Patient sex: M
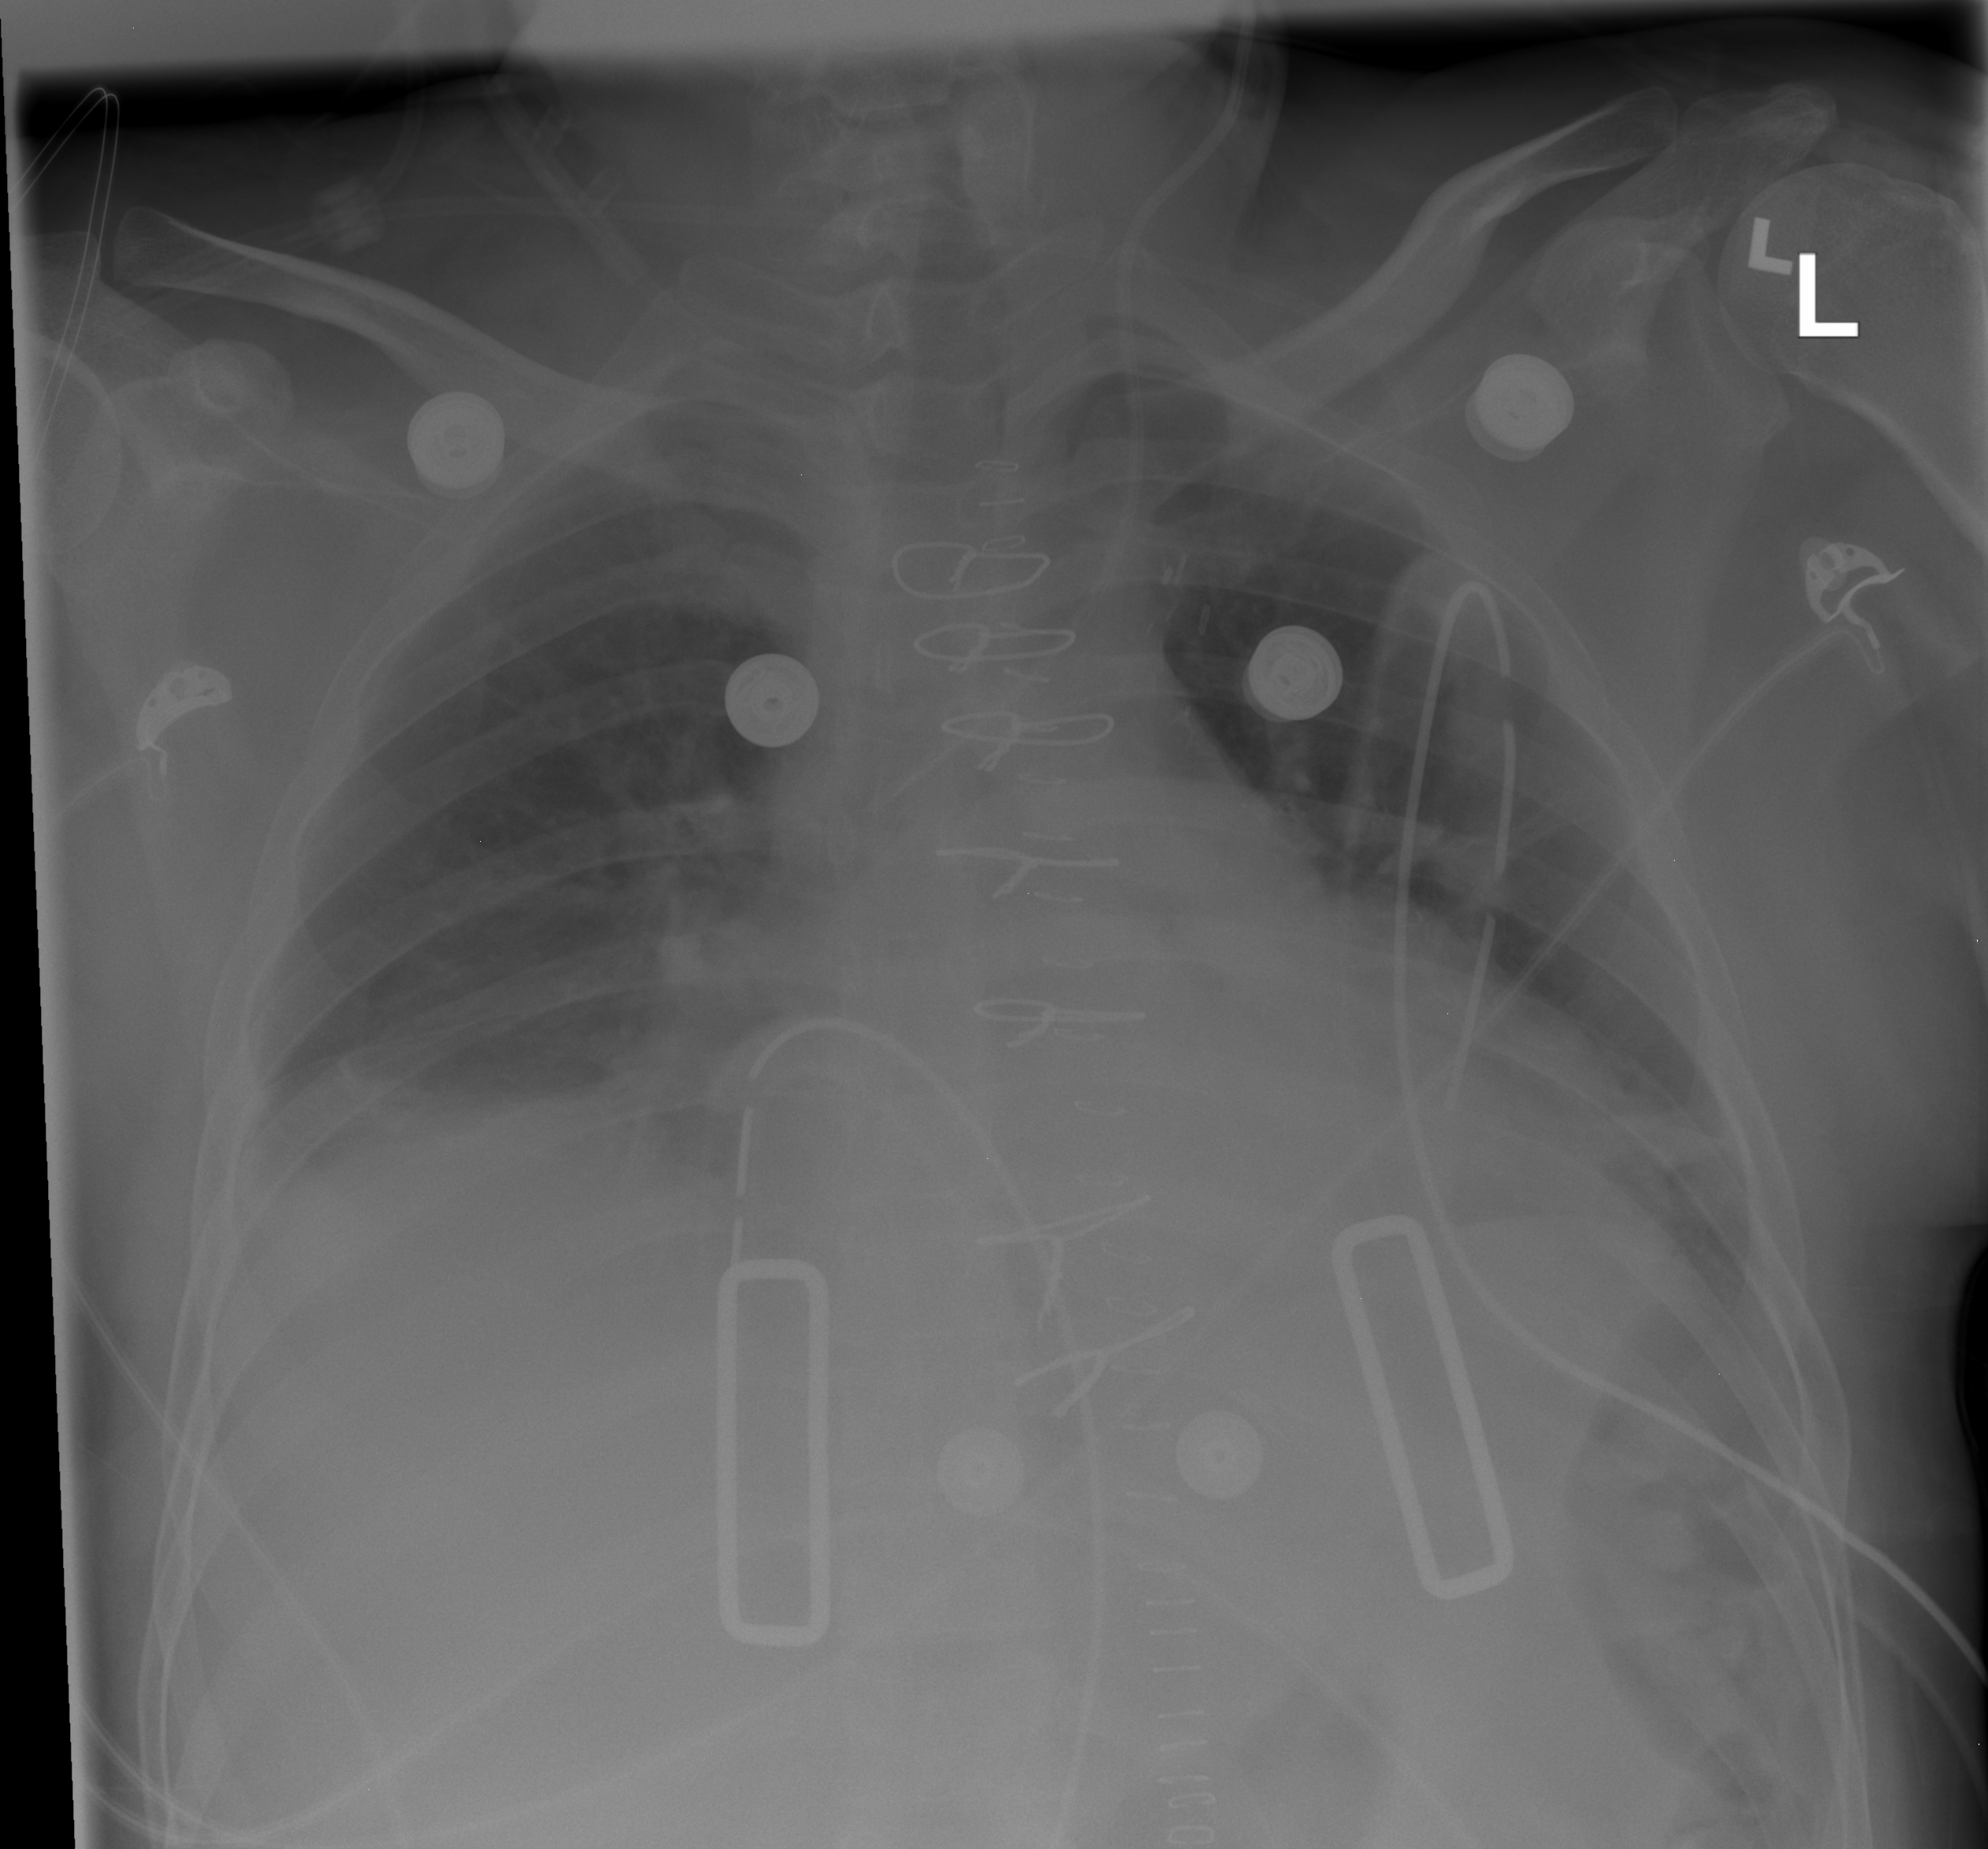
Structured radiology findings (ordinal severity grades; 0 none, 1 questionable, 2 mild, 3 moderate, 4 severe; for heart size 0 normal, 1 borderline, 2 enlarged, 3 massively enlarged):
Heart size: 2
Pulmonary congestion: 0
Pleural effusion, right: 2
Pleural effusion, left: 2
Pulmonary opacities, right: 0
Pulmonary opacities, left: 0
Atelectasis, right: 2
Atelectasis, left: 2